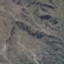
Land use / land cover: HerbaceousVegetation